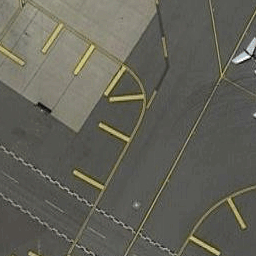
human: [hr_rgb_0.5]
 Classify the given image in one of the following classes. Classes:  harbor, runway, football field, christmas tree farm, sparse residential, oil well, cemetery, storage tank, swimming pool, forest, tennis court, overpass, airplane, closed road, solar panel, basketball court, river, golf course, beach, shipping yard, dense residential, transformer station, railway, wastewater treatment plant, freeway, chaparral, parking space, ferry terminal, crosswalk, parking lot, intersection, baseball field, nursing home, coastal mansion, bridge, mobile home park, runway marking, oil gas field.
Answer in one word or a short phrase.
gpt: runway marking